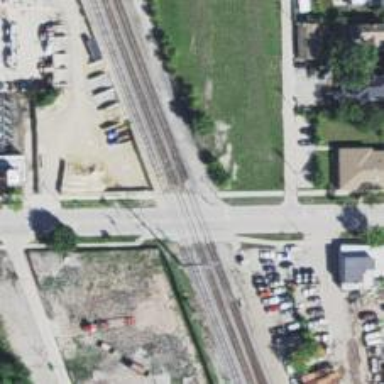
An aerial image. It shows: Crossing for the railway.